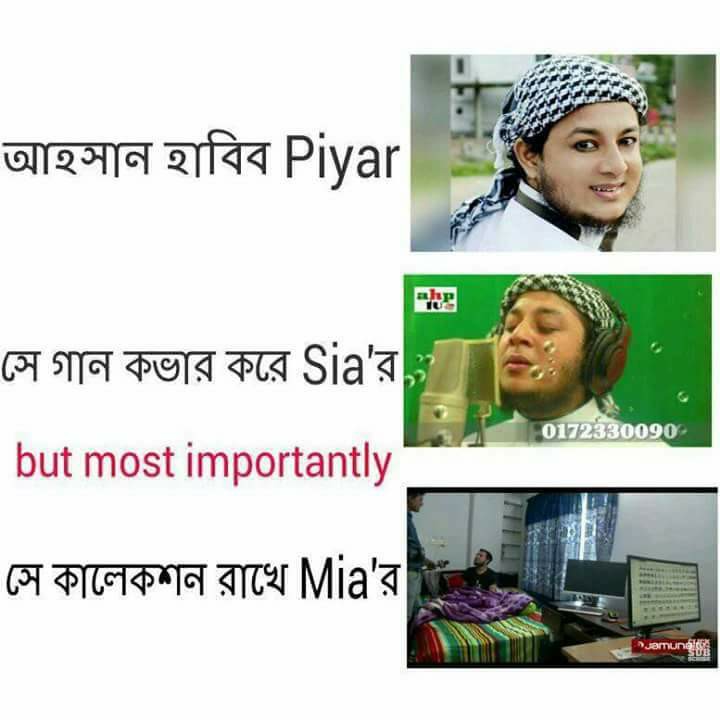
Text: আহসান হাবিব Piyar সে গান কভার করে Sia'র  but most importantly  সে কালেকশন রাখে Mia' র
Label: Hate
Hate category: Personal Offence
Targeted group: Individual